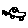
Label: car